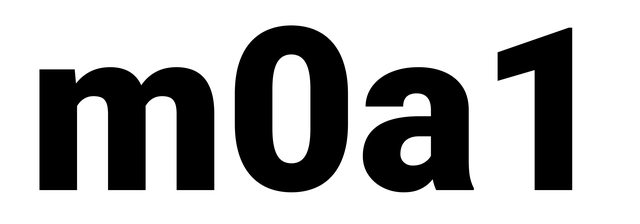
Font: Roboto_Black